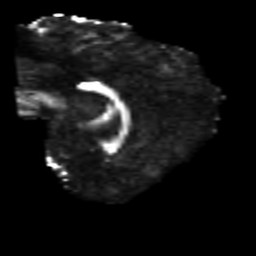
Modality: FA
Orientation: sagittal
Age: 24
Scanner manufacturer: philips
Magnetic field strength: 3 T
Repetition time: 8.6 s
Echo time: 0.127 s